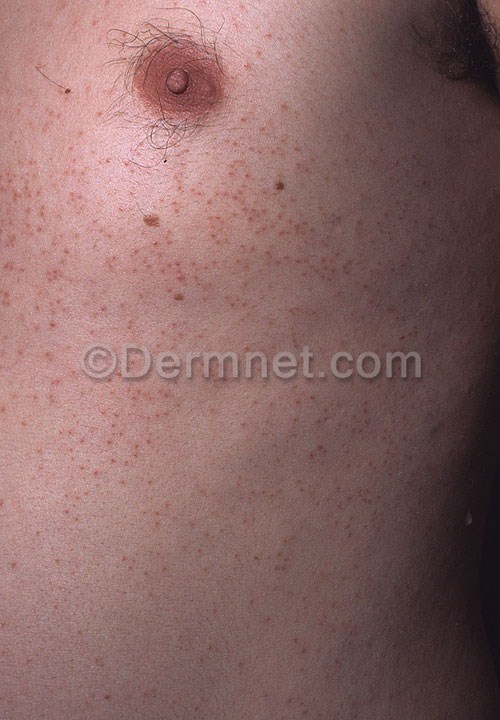
Disease: Atopic Dermatitis Photos